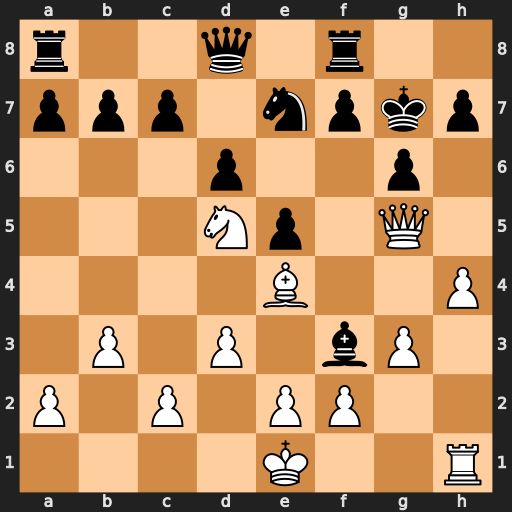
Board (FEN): r2q1r2/ppp1npkp/3p2p1/3Np1Q1/4B2P/1P1P1bP1/P1P1PP2/4K2R
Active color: w
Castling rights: K
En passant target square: -
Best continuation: Qf6+ Kg8 Nxe7+ Qxe7 Qxe7